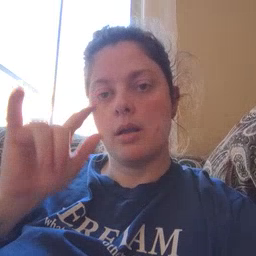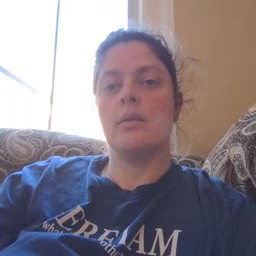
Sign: airplane